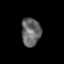
Tissue: prostate
Cell type: T cells
Senescence score: 0.814
Nuclear area (px): 531
Mean DAPI intensity: 103.154